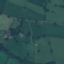
Land use / land cover class: Pasture